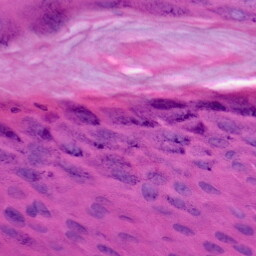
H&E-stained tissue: Skin